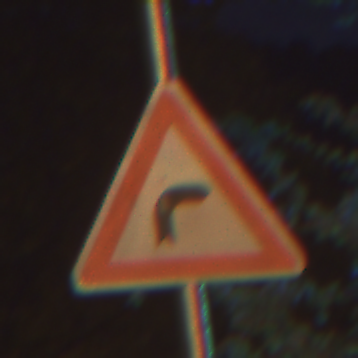
Verkehrszeichen: KurveRechts
Umgebung: Outdoor, Urban
Tageszeit: Night
Wetter: PartlyCloudy
Licht: Artificial
Jahreszeit: NotSpecified
Kontrast: HighContrast